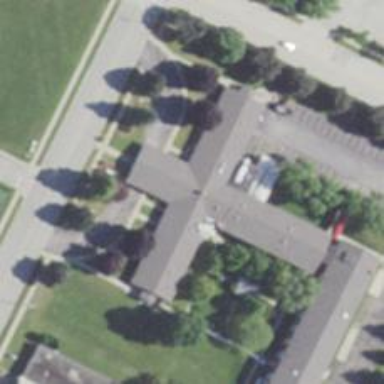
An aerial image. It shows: Healthcare clinic.